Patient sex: M
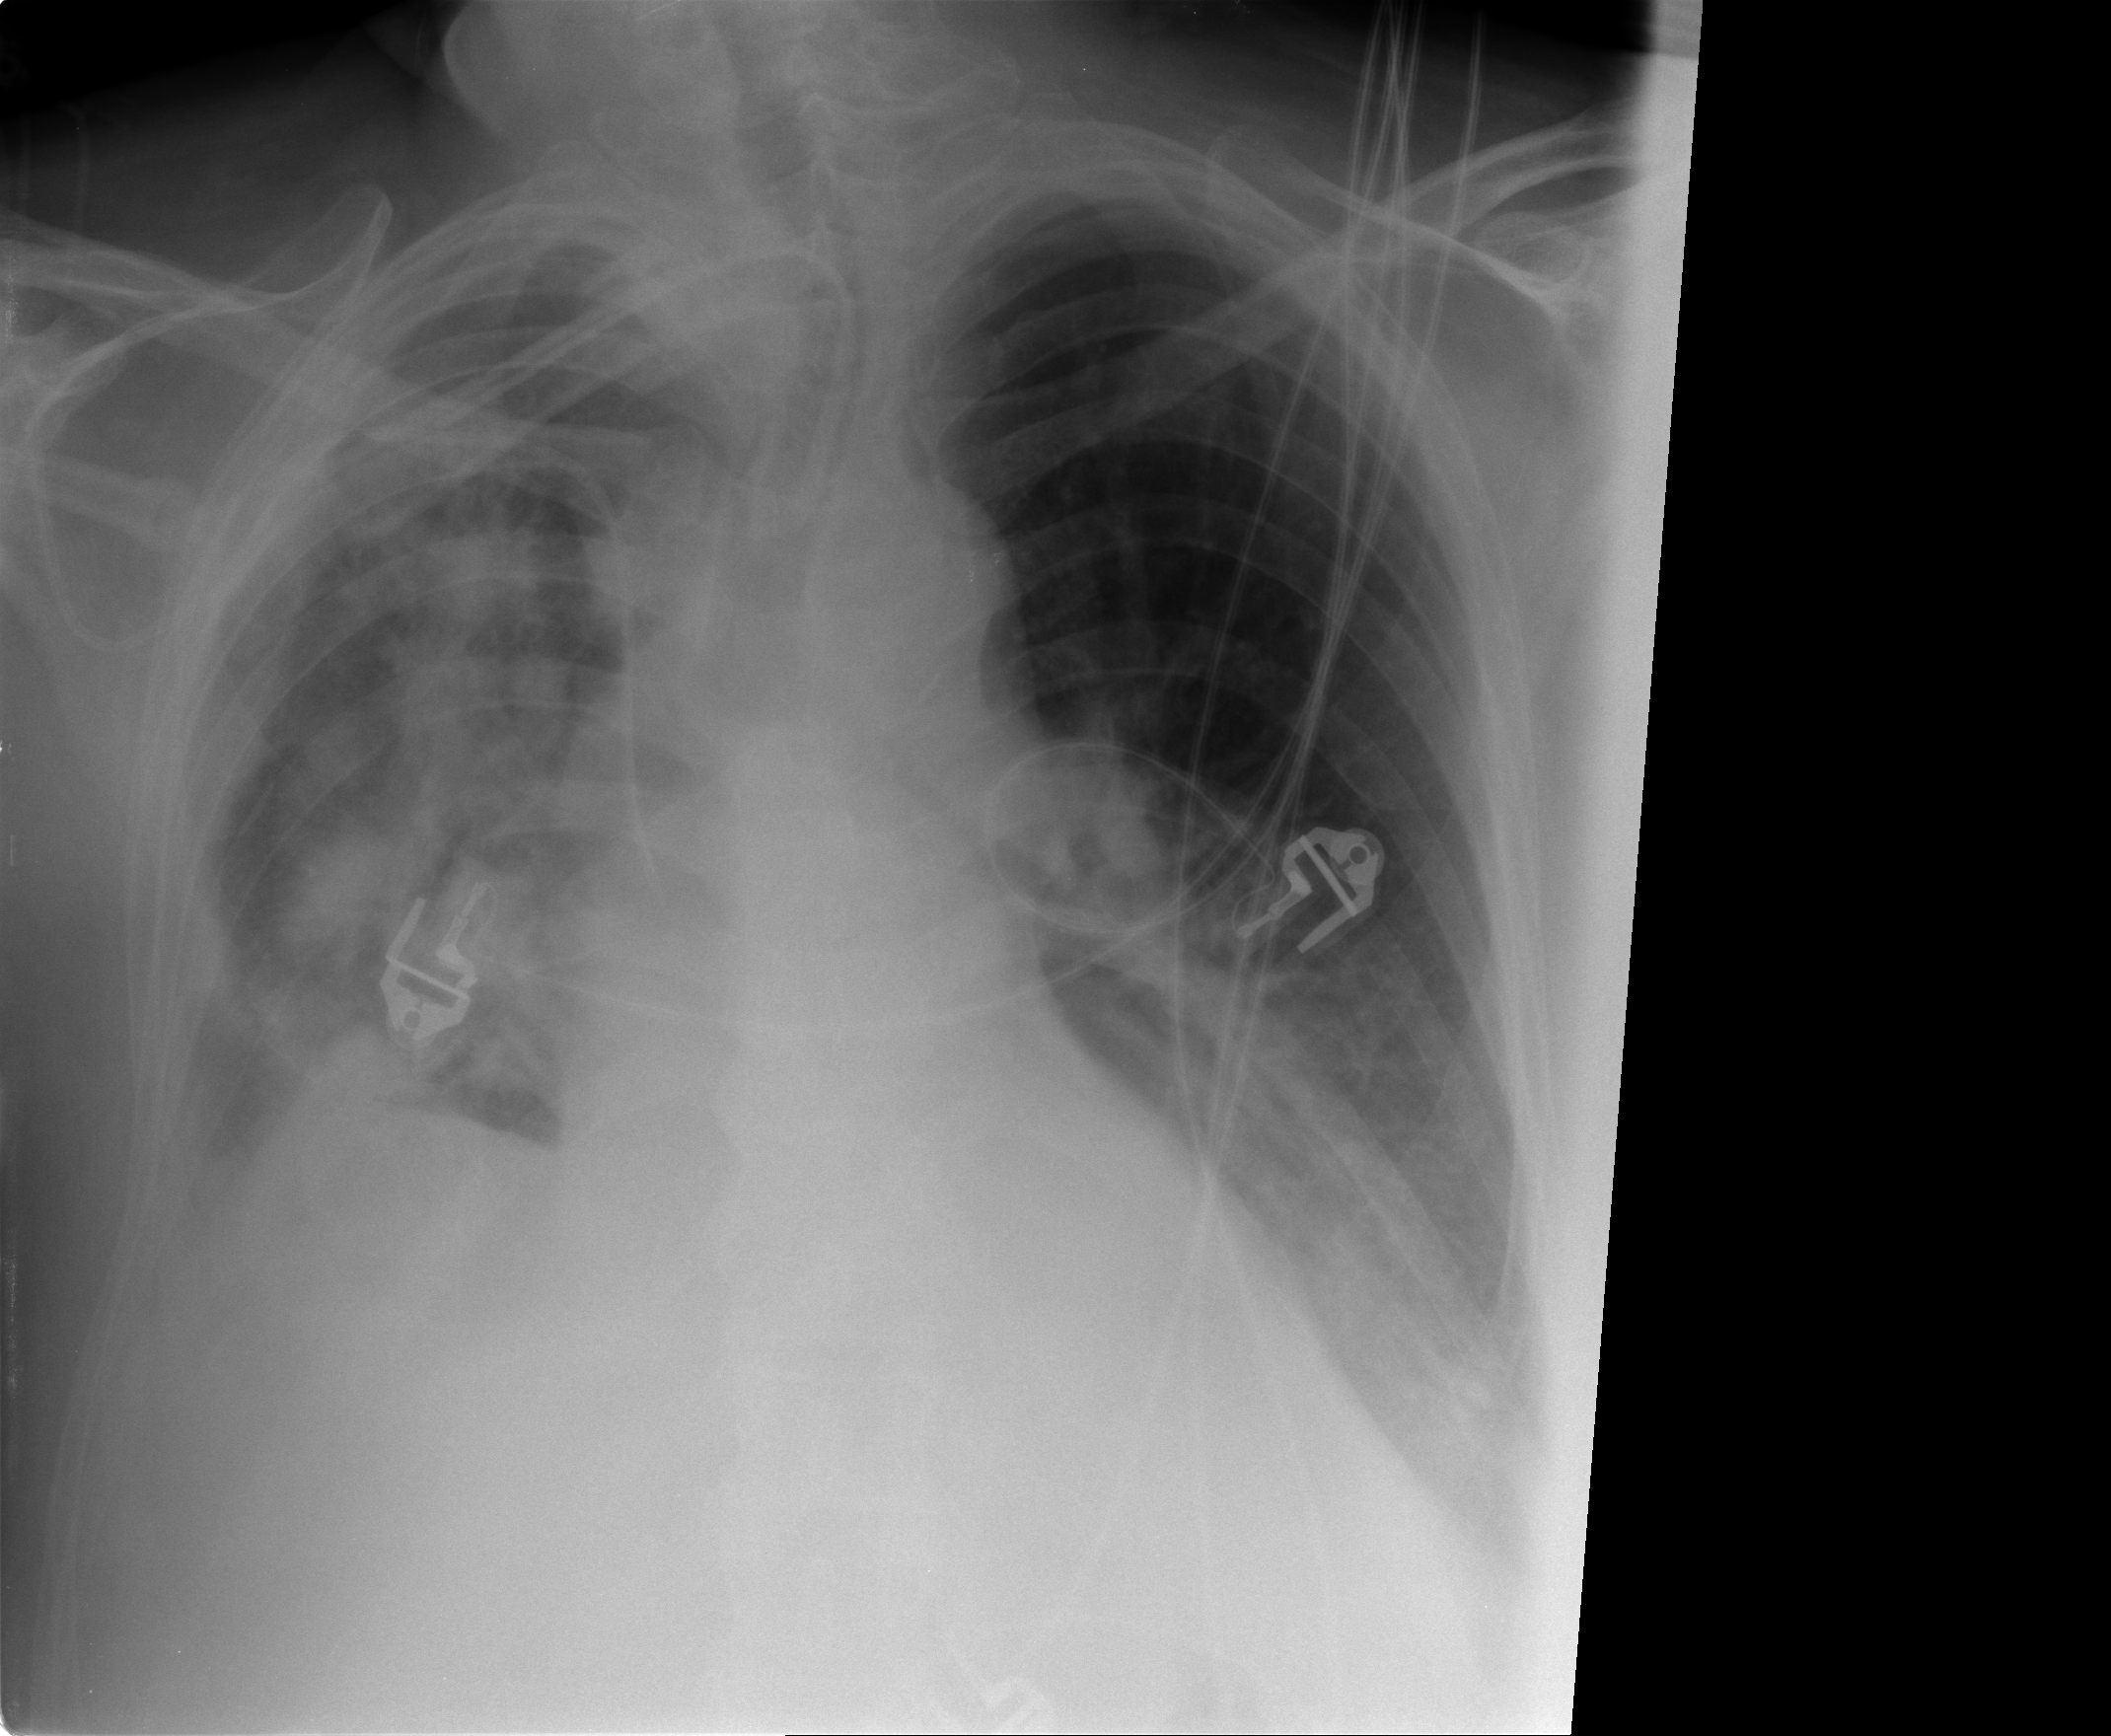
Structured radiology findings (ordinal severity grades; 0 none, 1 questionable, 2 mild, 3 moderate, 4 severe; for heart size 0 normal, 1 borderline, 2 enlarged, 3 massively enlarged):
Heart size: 2
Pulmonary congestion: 0
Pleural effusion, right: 3
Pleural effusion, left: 1
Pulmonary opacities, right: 4
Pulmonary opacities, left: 0
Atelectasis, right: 2
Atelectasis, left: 2